Question: How can I design a textarea with lines under each row of text like the image below:

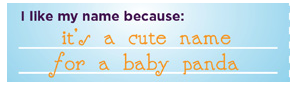
Answer: I have created this for you in jsfiddle, is this what you are looking for?
'''
<style>
._ta {
background-color:#AADDF2;
padding:10px;
}
._ta textarea {
background: transparent url(http://s24.postimg.org/62v2ipx81/underline.png) repeat;
border:none;
height:150px;
width:300px;
overflow:hidden;
line-height:30px;
font-weight:bold;
color:#FF9900}
</style>
<div class="_ta">
I like my name because:<br />
<textarea></textarea>
</div>
'''
demo:
<URL>